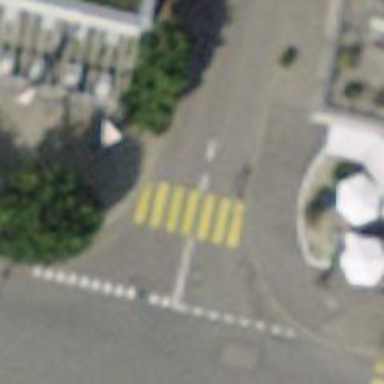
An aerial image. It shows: Zebra crossing on the road.